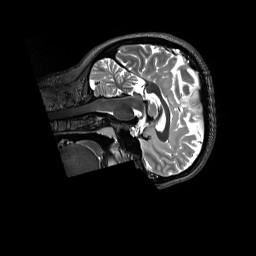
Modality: T2w
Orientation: sagittal
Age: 26
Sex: female
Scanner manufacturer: siemens
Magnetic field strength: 3 T
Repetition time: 3.2 s
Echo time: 0.728 s